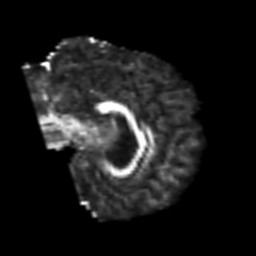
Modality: FA
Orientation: sagittal
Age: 56
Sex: male
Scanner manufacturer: siemens
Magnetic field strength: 3 T
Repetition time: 6.1 s
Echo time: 0.101 s